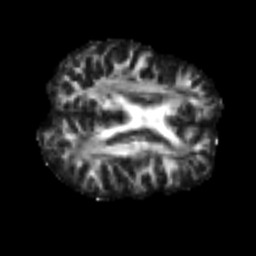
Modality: FA
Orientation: axial
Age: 62
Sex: male
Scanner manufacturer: siemens
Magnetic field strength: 3 T
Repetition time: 4.999 s
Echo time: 0.07946 s